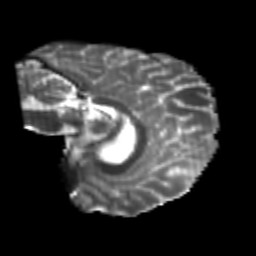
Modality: T2w
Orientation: sagittal
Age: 21
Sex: female
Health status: healthy
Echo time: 0.074 s